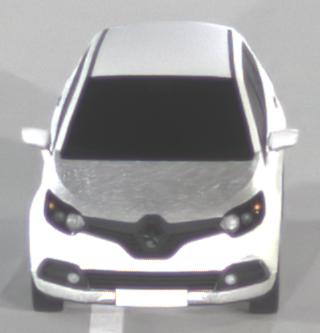
Make: Renault
Model: Captur ENERGY TCe 90
Detailed model: Captur (I)
Model produced from: 2013/06
Model produced until: 2015/05
Doors: 5
Color: white
Road condition: dry road
Daytime: night
Contrast: high contrast